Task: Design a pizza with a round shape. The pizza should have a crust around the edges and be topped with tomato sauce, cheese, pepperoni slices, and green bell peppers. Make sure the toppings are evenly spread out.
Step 541:
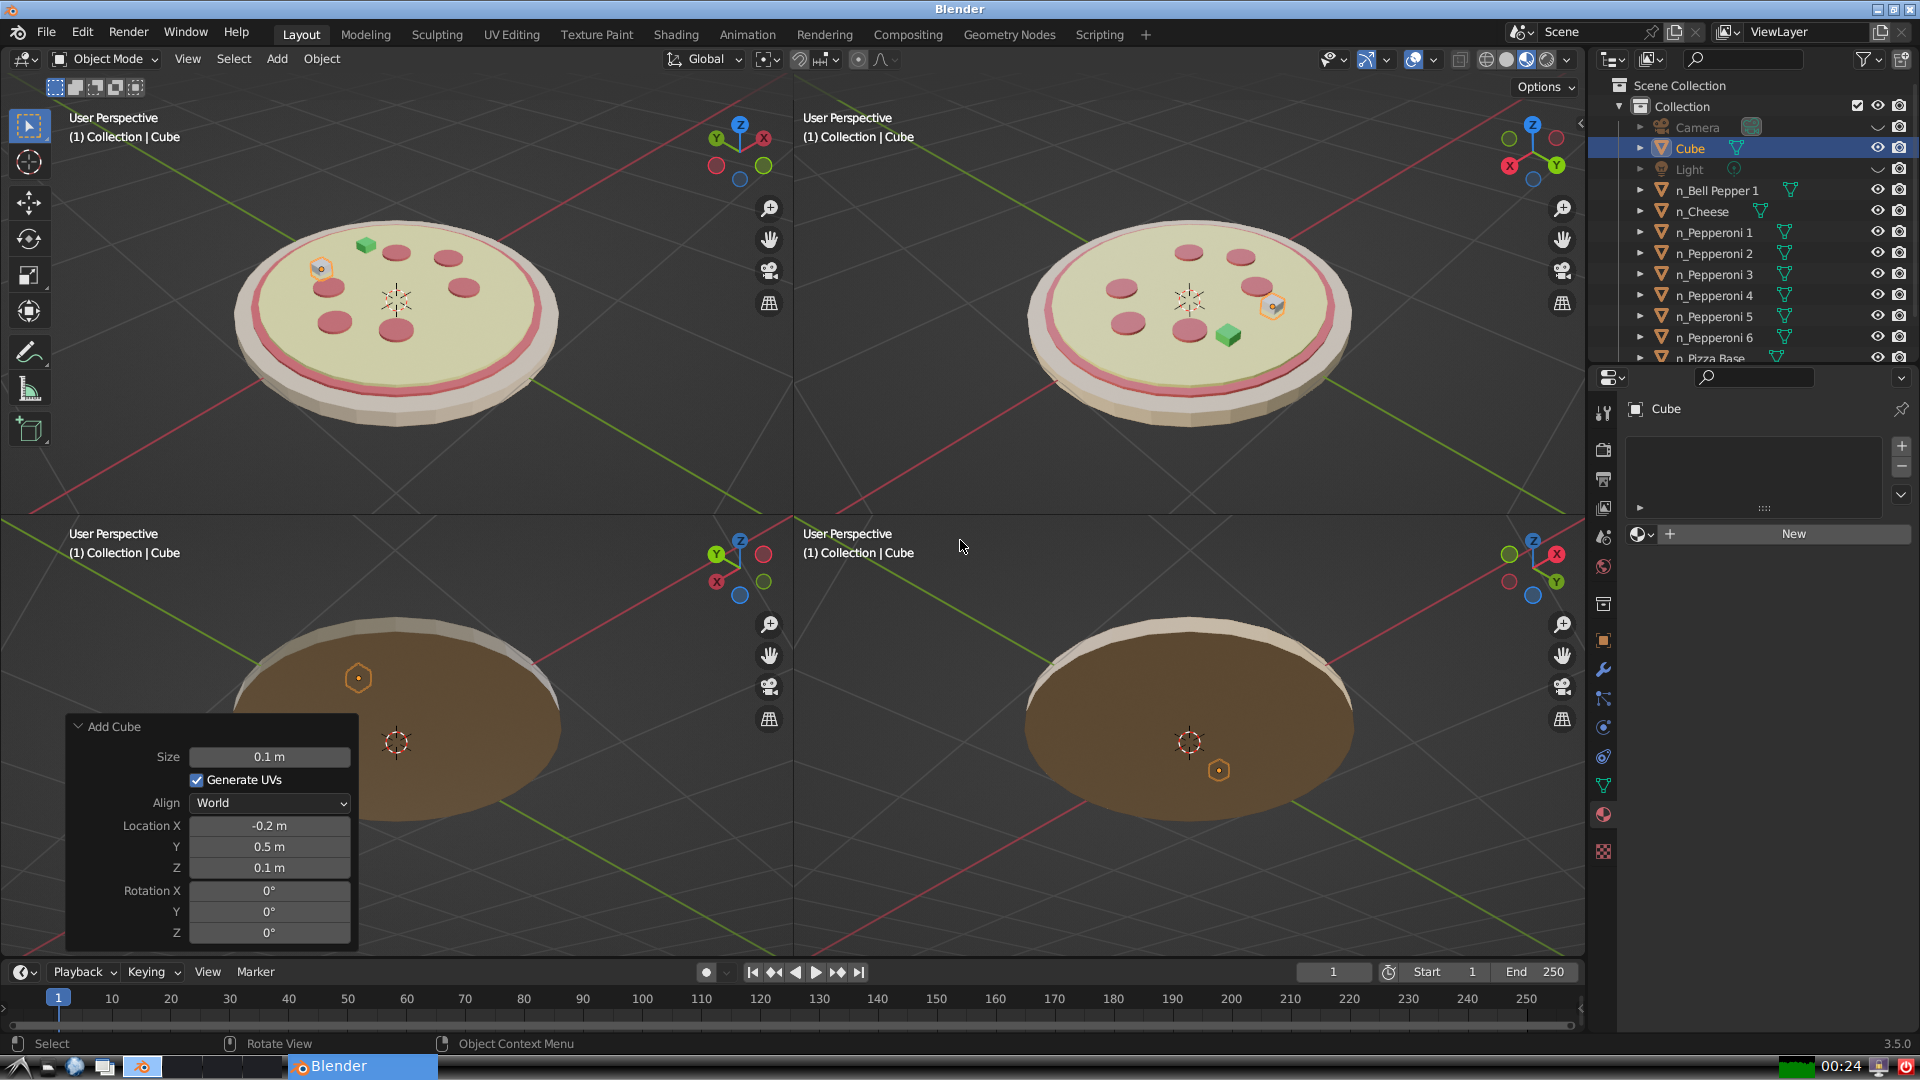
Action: {"mouse_move": [1608, 631]}